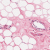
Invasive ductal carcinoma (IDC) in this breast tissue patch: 0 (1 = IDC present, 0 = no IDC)